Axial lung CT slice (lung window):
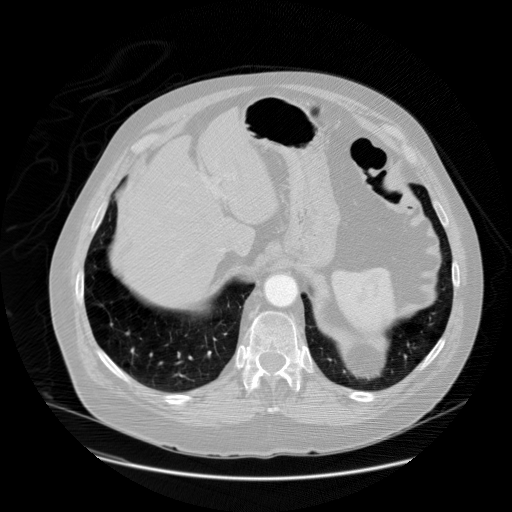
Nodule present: no